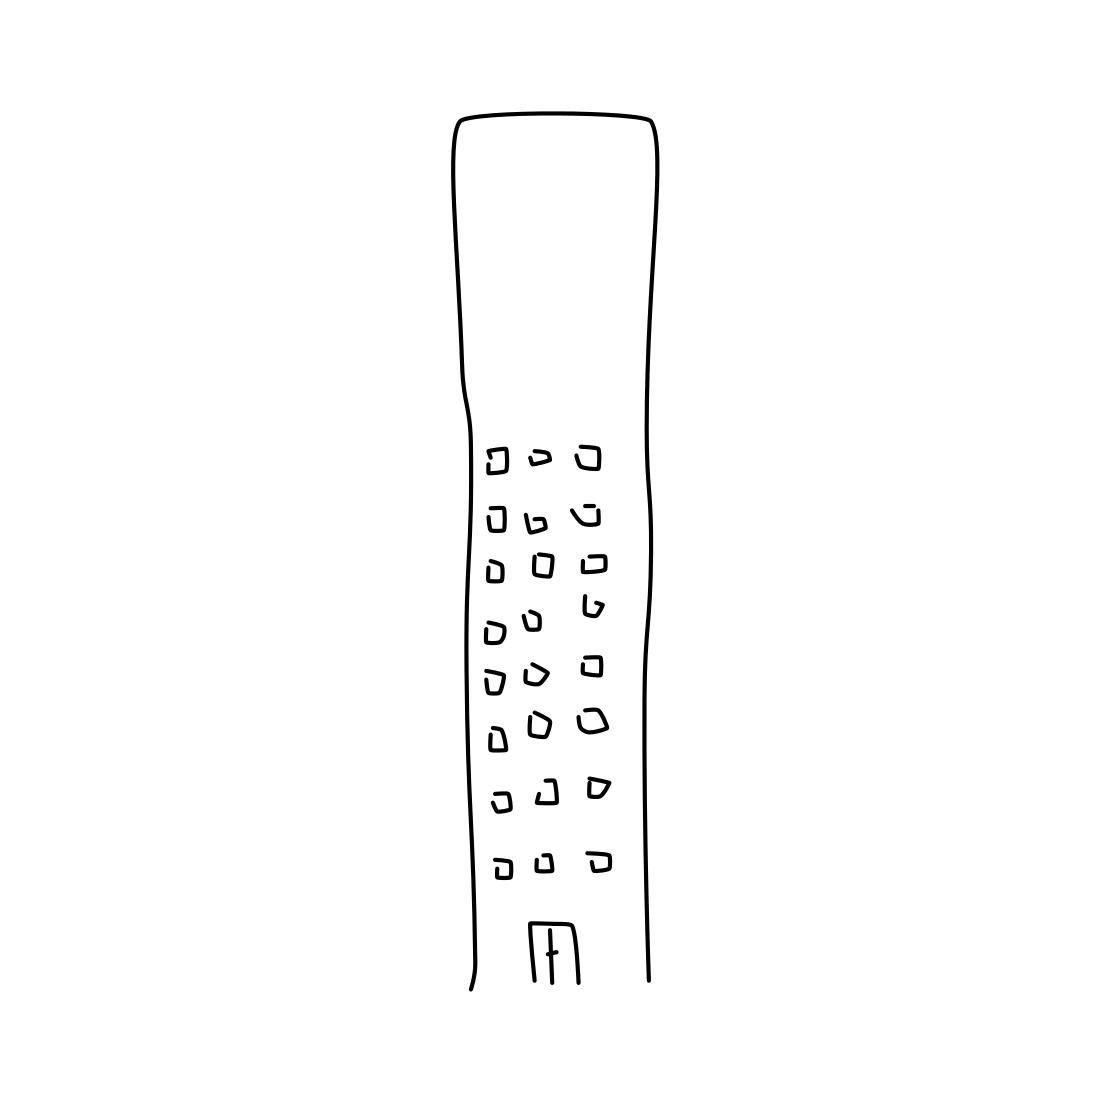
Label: skyscraper